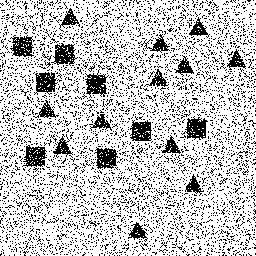
Squares: 8
Triangles: 12
Stars: 0
Total shapes: 20